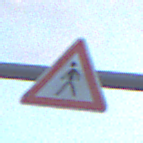
Verkehrszeichen: FussgaengerRechts
Umgebung: Outdoor, Nature
Tageszeit: SunriseSunset
Wetter: PartlyCloudy
Licht: Natural
Jahreszeit: NotSpecified
Kontrast: LowContrast